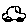
Label: car